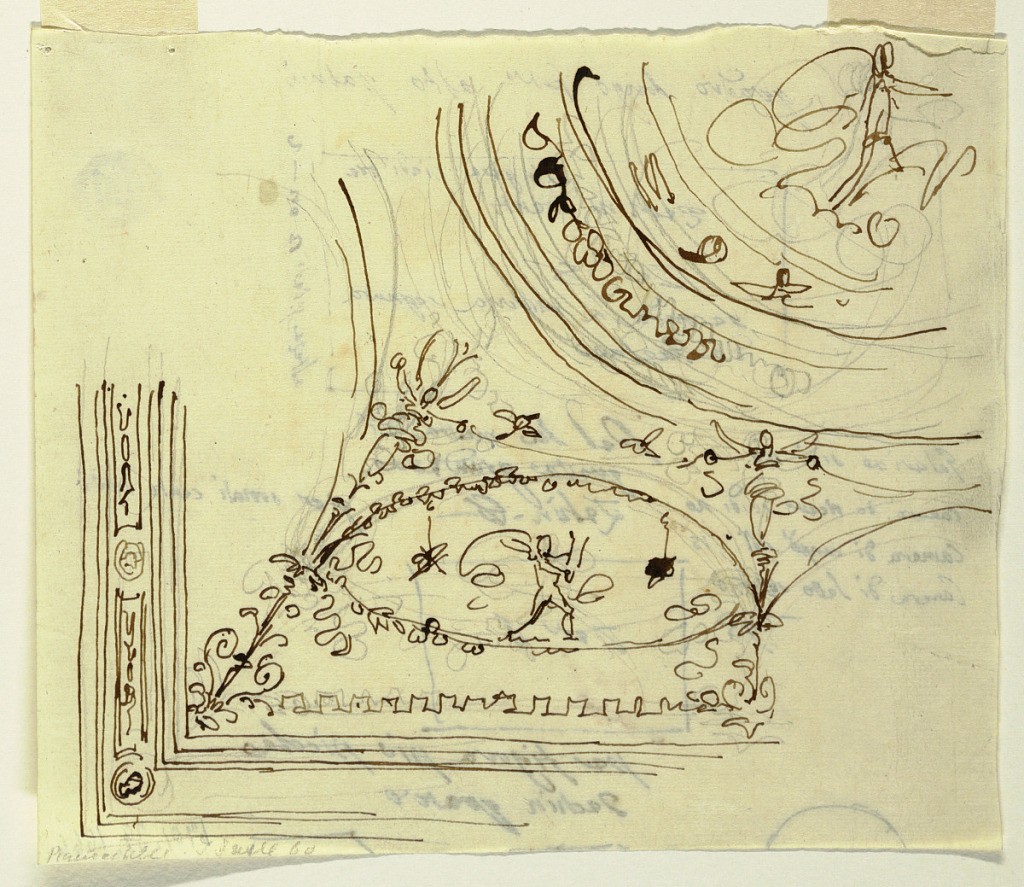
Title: Design for One Quarter of a Ceiling with a Central Circular Decoration
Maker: Felice Giani, Italian, 1758–1823
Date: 1775–1820
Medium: Pen and brown ink over traces of graphite on cream yellow laid paper
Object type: Drawing
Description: Horizontal rectangle. One-eight of decoration shown. Center: circular medallion, probably with Aurora, framed by circle with Zodiac signs and mouldings. From corners and from middle of sides rise plant candelabra with winged genii on top, who support festoons. Candelabra connected below by fret band; above, by two branches which border ovoidal panel in which woman dances between tow-hanging trophies. Ceiling bordered by mouldings with frieze. Reverse: above, "quadro longo sara otto palmi." Below, oblong plane written inside: "Largez[z] a  piedi tre/ zechini venti/ zeci 8/ seconda la misura segnata/ da gaetano." (More writing in talian on right, short side, and center right and left.) At lower edge, upper parts of three panels: "Pel la metta di/ questa grandeza/ zechin 8/ per ornati cento scudi/ zec 6/ per figura piu picola/ zechin quatro."  Left: "Galerie sudi 30/ camera da ricev scudi 20/ camera di comp scudi 15/ camera di letto scu 30/ 95."